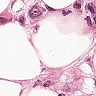
Metastatic tissue present: yes